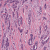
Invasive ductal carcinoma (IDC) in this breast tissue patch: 1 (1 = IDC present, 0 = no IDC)